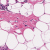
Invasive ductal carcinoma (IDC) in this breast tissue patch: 0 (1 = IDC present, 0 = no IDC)